Field crop: maize
Growth stage: 2
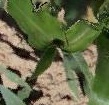
Species: maize